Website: bh-photo
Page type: customer-info-address
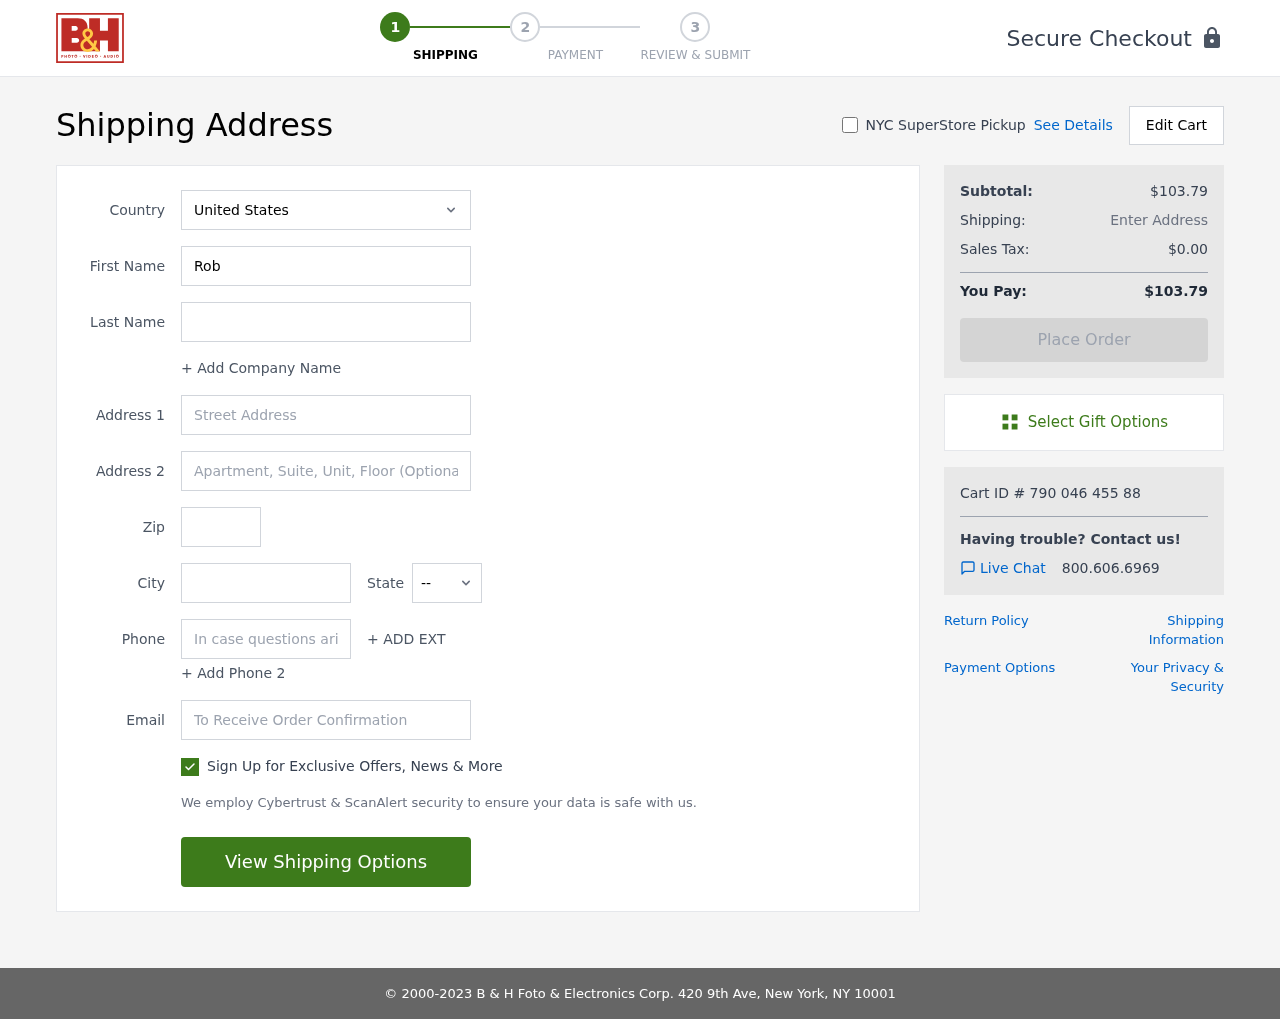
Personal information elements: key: PII_CITY
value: Holmesbury
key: PII_COUNTRY
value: United States
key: PII_EMAIL
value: robertturner@yahoo.com
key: PII_FIRSTNAME
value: Robert
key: PII_LASTNAME
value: Turner
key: PII_PHONE
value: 9997669092
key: PII_POSTCODE
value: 55868
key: PII_STATE_ABBR
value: VI
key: PII_STREET
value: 39342 Hudson Plains Apt. 994
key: PII_STREET2
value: Apt. 368
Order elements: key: ORDER_SUBTOTAL
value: $103.79
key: ORDER_TAX
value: $0.00
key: ORDER_TOTAL
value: $103.79
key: ORDER_ID
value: Cart ID # 790 046 455 88